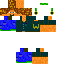
A male human skin with medium skin, wearing brown long hair dressed in a blue hoodie and blue pants, featuring a closed mouth.